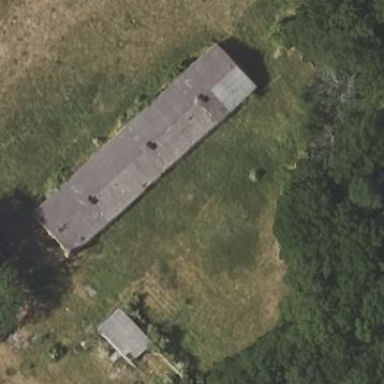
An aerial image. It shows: Barn.